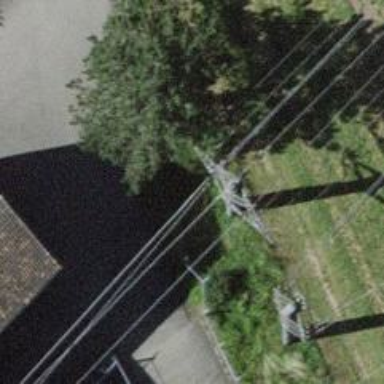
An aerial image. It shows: Power line in the image.